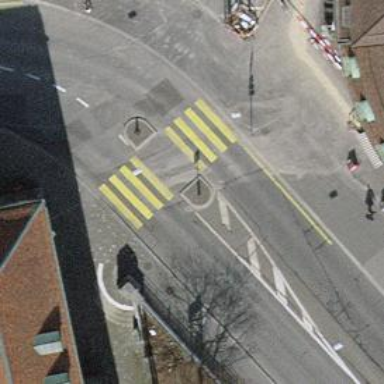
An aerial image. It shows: Uncontrolled road crossing with pedestrian island.